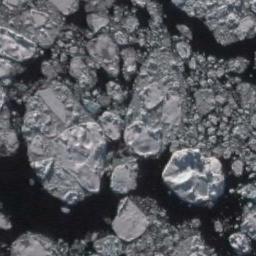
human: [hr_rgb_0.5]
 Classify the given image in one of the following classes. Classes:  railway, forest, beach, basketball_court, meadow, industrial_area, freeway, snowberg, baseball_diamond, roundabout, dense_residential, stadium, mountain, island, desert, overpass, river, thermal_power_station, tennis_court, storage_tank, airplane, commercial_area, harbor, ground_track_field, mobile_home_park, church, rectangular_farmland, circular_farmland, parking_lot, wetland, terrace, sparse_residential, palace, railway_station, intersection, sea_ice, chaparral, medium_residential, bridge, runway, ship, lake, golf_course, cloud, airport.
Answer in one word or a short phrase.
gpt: sea_ice